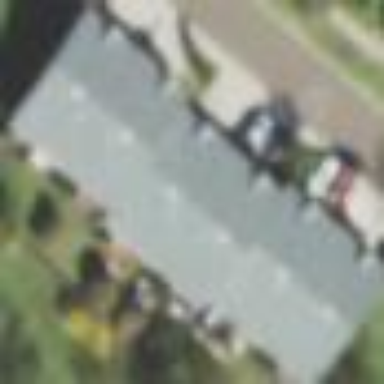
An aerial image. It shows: Terrace building.